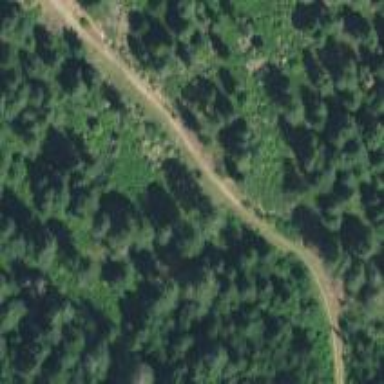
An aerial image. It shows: Path.